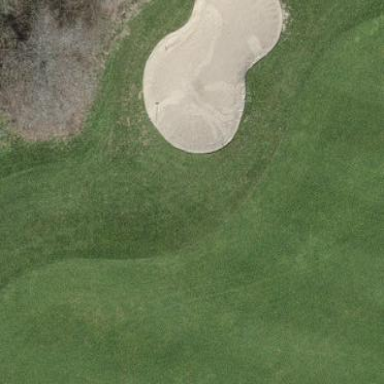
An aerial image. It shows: Golf bunker.